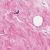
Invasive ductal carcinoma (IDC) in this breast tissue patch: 0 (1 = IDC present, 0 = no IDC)